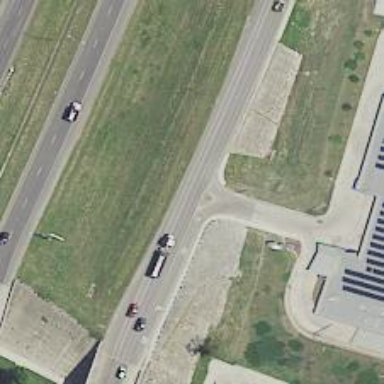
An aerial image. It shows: Secondary road with asphalt surface and frontage road.